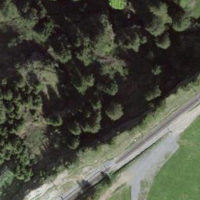
EUNIS habitat code: 43
Species observed at this site:
Saxifraga paniculata
Saxifraga oppositifolia